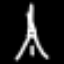
Label: The Eiffel Tower